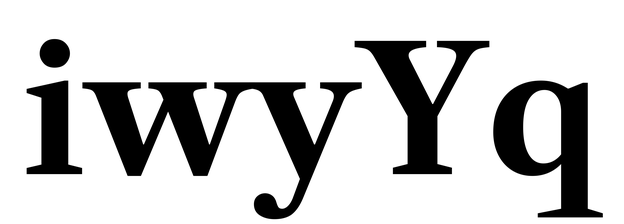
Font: LibreCaslonText_Bold